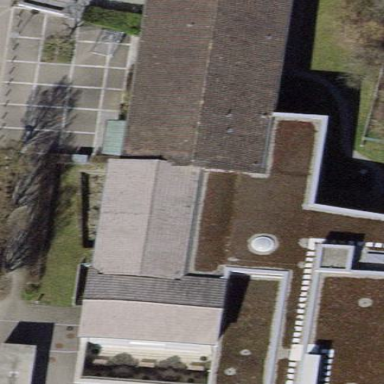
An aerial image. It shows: School building.